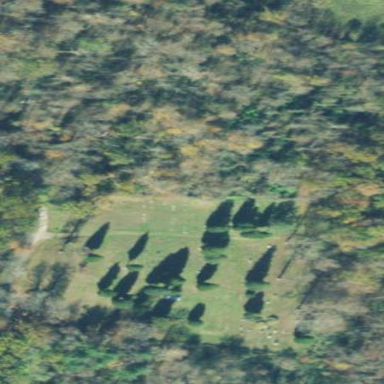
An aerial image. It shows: Grave yard.